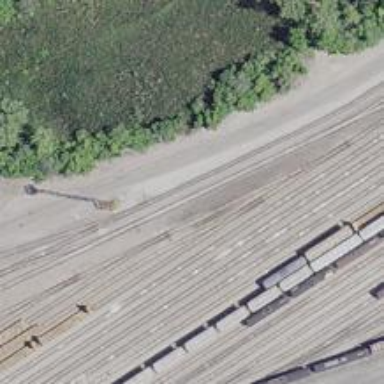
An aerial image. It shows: Railway yard in service.